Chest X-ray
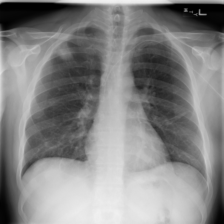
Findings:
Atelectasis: negative
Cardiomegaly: negative
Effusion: positive
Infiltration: positive
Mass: negative
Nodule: negative
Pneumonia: negative
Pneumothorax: negative
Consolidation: positive
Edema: negative
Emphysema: negative
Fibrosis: negative
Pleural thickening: negative
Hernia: negative